【题型】解答题　【知识点】解析几何　【难度】medium
已知$m,n\in\mathbb{R}$且$mn\neq 0$，曲线$\varGamma:\frac{x^2}{m}+\frac{y^2}{n}=1$.

(1)若曲线$\varGamma$是焦点在$y$轴上的等轴双曲线，求曲线$\varGamma$的离心率；

(2)设$m=6,n=3$，点$P(0,5)$，曲线$\varGamma$上有$A,B$两点（其中$B$在第一象限）.若$AB\perp PB$且$\overrightarrow{PA}\cdot\overrightarrow{PB}=20$，求点$B$的坐标；

(3)设$m>n>1$为给定常数，$k\in\mathbb{R}$且$k\neq 0$，过点$T(0,1)$的直线$l:y=kx+1$与曲线$\varGamma$交于$D,E$两点，$N$为坐标平面上的动点.若直线$ND$、$NT$、$NE$的斜率的倒数成等差数列，试探究点$N$是否在某定直线上？若存在，求该定直线的方程；若不存在，请说明理由.
【解答】
【答案】(1)$\sqrt{2}$

(2)$(2,1)$

(3)点$N$在直线$kx-y+1=0$时，不存在定直线，使点$N$在定直线上；

当点$N$不在直线$kx-y+1=0$上时，点$N$在定直线$y=n$上.

【分析】(1) 根据等轴双曲线的性质求其离心率.

(2) 先根据平面向量数量积的几何意义确定点$B$在圆$x^2+(y-5)^2=20$上，再与椭圆方程联立，根据$B$点所在位置，可求$B$点坐标.

(3) 将直线$l$方程与椭圆方程联立，利用韦达定理得到$x_1+x_2$，$x_1x_2$，再根据直线$ND$、$NT$、$NE$的斜率的倒数成等差数列列式，化简即可.

【详解】(1) 若曲线$\varGamma$是等轴双曲线，则$n=-m>0$，

所以$a=b=\sqrt{n}$，$c=\sqrt{2n}$，其离心率为：$e=\frac{c}{a}=\sqrt{2}$.

(2) 当$m=6,n=3$时，曲线$\varGamma:\frac{x^2}{6}+\frac{y^2}{3}=1$表示焦点在$x$轴上的椭圆.

因为$\overrightarrow{PA}\cdot\overrightarrow{PB}=20$，且$AB\perp PB$，根据平面向量数量积的几何意义可得：$|PB|^2=20$.

所以$B$点在圆：$x^2+(y-5)^2=20$上.

由
\[
\begin{cases}
\frac{x^2}{6}+\frac{y^2}{3}=1 \\
x^2+(y-5)^2=20
\end{cases}
\]
且$B$点在第一象限，得$B$点坐标为$(2,1)$.

(3)如图：

由
\[
\begin{cases}
y = kx + 1 \\
\frac{x^2}{m} + \frac{y^2}{n} = 1
\end{cases}
\]
得：$\frac{x^2}{m}+\frac{(kx+1)^2}{n}=1$，

整理得：$(n+mk^2)x^2+2mkx+m-mn=0$.

因为$m>n>1$，所以上述方程必定有两个不同的实根.

设$D(x_1,y_1)$，$E(x_2,y_2)$，则$x_1+x_2=-\frac{2mk}{n+mk^2}$，$x_1x_2=\frac{m-mn}{n+mk^2}$.

设$N(x,y)$，因为直线$ND$、$NT$、$NE$的斜率的倒数成等差数列，

所以$\frac{x-x_1}{y-y_1}+\frac{x-x_2}{y-y_2}=\frac{2x}{y-1}$.

又$y_1=kx_1+1$，$y_2=kx_2+1$，所以$\frac{x-x_1}{y-(kx_1+1)}+\frac{x-x_2}{y-(kx_2+1)}=\frac{2x}{y-1}$，

所以$\frac{(x-x_1)(y-kx_2-1)+(x-x_2)(y-kx_1-1)}{(y-kx_1-1)(y-kx_2-1)}=\frac{2x}{y-1}$，

$(y-1)(kx-y+1)(x_1+x_2)-2k(kx-y+1)x_1x_2=0$，

所以$kx-y+1=0$或$(y-1)(x_1+x_2)-2kx_1x_2=0$.

由$(y-1)(x_1+x_2)-2kx_1x_2=0\Rightarrow (y-1)\left(-\frac{2mk}{n+mk^2}\right)-2k\cdot\frac{m-mn}{n+mk^2}=0\Rightarrow y=n$

所以点$N$在直线$kx-y+1=0$或$y=n$上.

即点$N$在直线$kx-y+1=0$时，不存在定直线，使点$N$在定直线上；

当点$N$不在直线$kx-y+1=0$上时，点$N$在定直线$y=n$上.

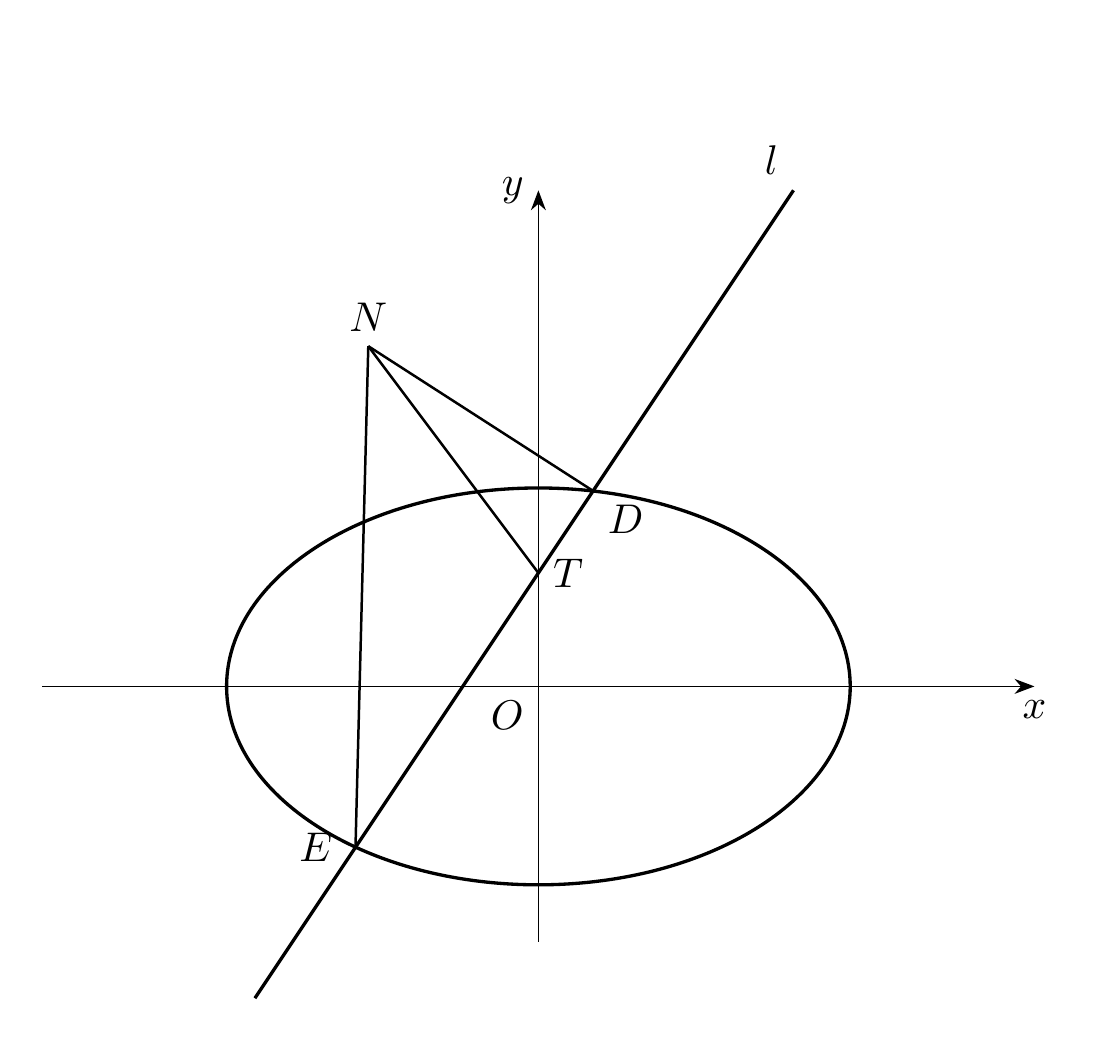